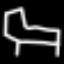
Label: bed